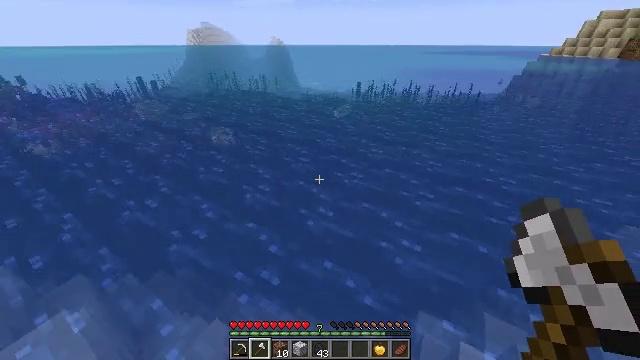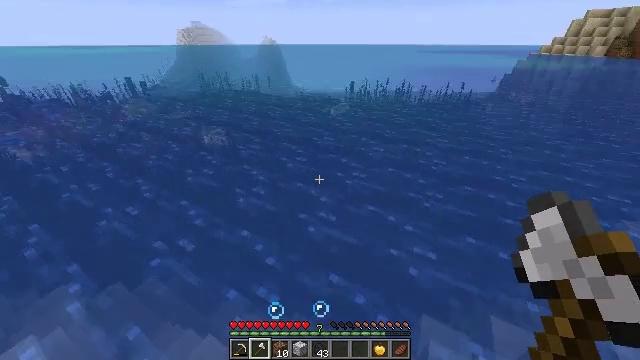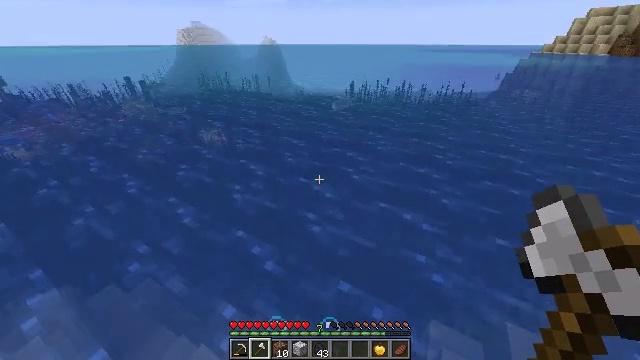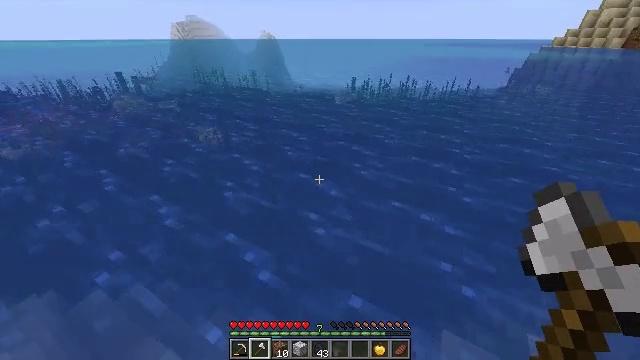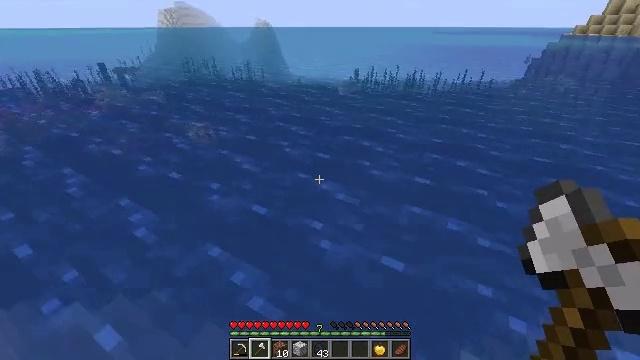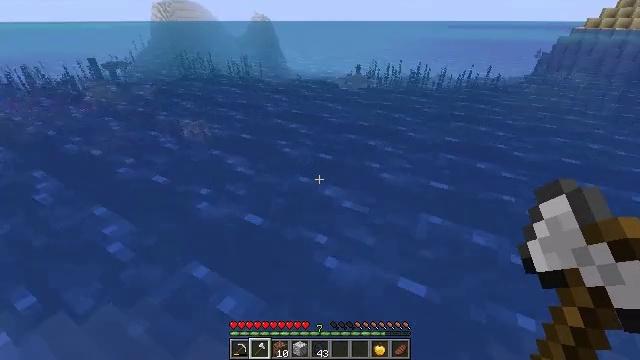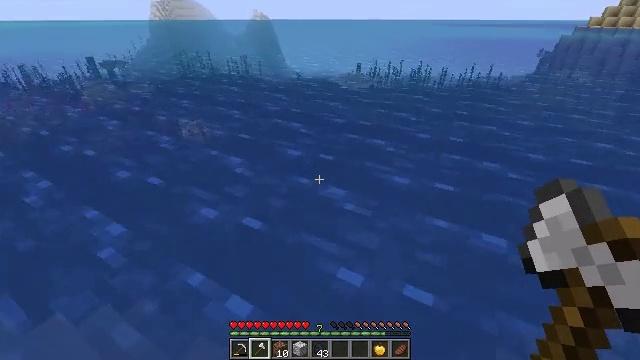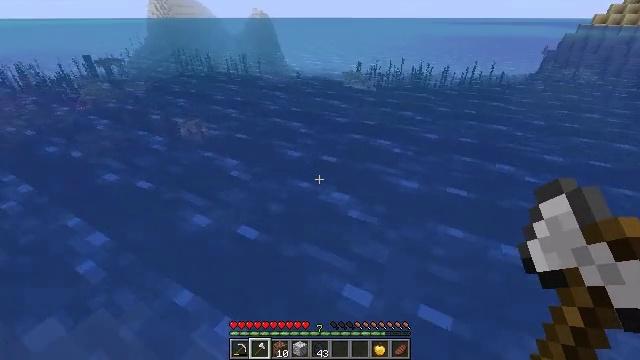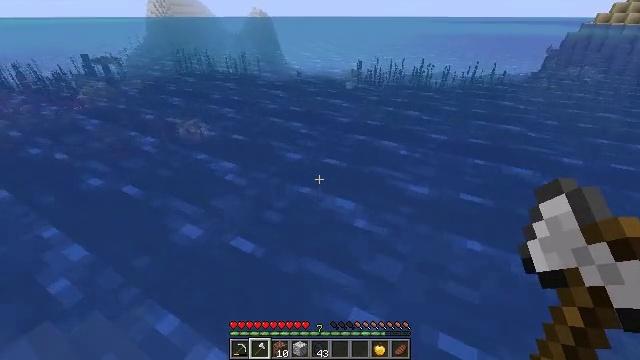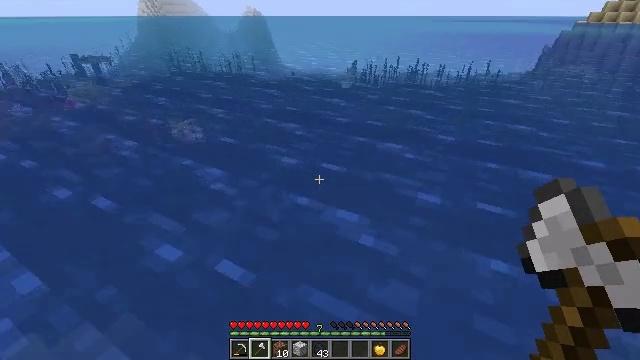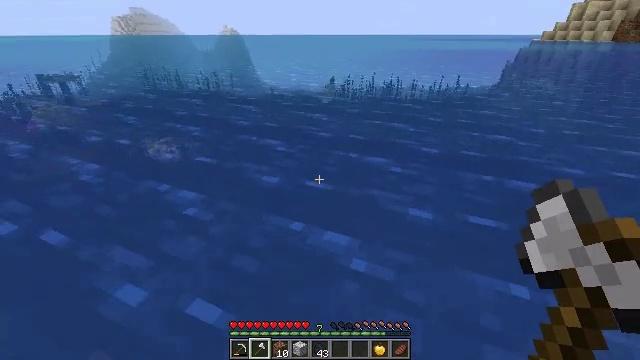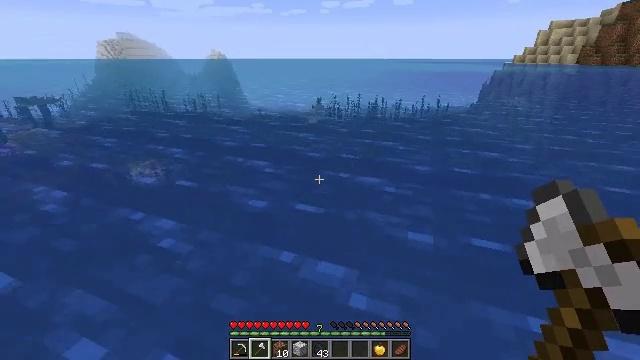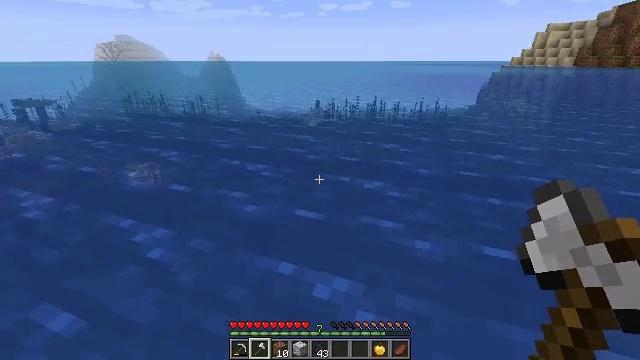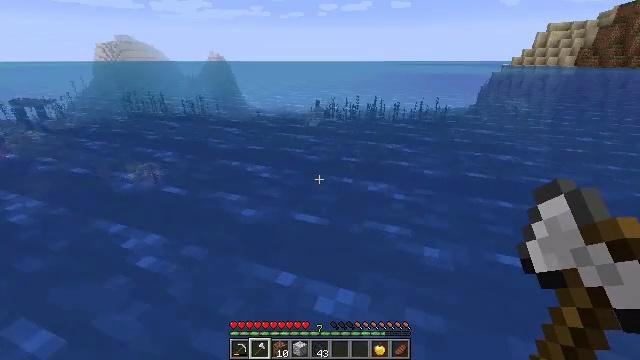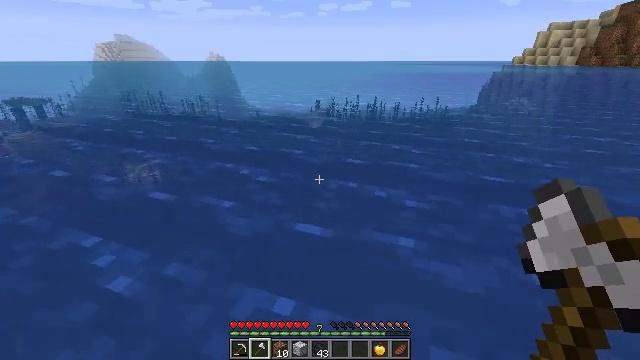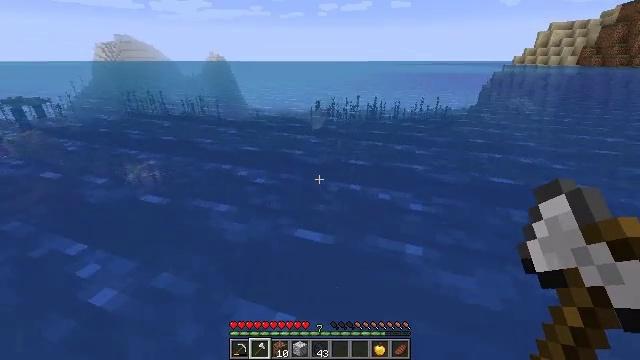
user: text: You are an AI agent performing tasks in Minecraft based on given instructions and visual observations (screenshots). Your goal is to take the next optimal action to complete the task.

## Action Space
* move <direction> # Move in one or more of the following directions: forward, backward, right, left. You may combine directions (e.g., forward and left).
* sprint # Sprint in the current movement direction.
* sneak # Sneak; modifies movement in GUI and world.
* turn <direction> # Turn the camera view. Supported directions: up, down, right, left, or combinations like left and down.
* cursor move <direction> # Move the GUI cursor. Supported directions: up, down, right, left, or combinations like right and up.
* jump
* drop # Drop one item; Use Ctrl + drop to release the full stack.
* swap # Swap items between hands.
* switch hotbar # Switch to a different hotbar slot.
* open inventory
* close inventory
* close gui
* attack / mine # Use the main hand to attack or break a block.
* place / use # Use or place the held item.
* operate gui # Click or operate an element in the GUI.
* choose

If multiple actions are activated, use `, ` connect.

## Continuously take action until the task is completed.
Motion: motion action
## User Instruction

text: Catch and defeat a cod.
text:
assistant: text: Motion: move forward, sprint, turn right, jump
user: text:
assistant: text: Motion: move forward, sprint, jump
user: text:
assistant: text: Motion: move forward, sprint, jump
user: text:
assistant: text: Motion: move forward, sprint, jump
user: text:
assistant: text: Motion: move forward, sprint
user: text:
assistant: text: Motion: move forward, sprint
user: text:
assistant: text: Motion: move forward
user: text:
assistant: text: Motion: move forward
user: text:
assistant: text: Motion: move forward, turn right
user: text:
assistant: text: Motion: move forward, turn right and up
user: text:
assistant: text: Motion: move forward, turn right and up
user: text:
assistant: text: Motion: move forward
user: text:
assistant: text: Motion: move forward
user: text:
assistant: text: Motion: move forward
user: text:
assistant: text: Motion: move forward
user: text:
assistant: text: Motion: move forward, sneak
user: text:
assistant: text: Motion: move forward, sneak
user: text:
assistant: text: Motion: move forward, sneak
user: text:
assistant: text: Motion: move forward, sneak
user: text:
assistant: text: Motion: move forward, sneak, turn up
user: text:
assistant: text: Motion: move forward, sneak, turn up
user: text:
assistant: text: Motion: move forward, sneak, turn up
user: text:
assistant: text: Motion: move forward, turn up
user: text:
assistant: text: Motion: move forward
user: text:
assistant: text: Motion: move forward, turn up
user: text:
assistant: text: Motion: move forward, turn up
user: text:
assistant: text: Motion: move forward, turn up
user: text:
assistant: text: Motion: move forward, turn up
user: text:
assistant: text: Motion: move forward
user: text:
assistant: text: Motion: move forward